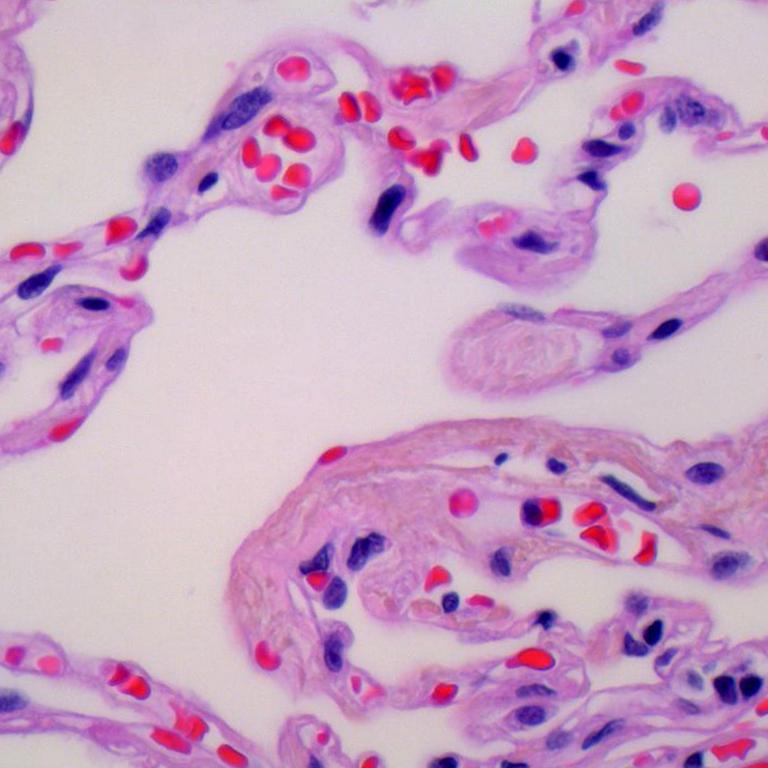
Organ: lung
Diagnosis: benign